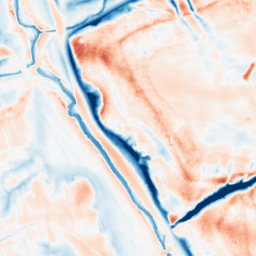
Category: multiscale
Decomposition family: dog_multiscale
Decomposition parameters: sigma_ratio: 2
n_scales: 4
base_sigma: 0.5
Upsampling method: bicubic_16x
Upsampling parameters: scale: 16
Upsampling scale: 16